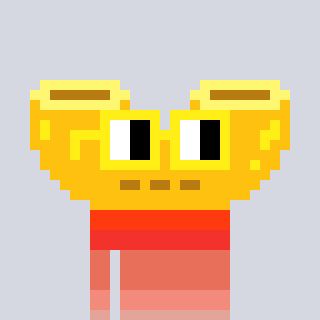
a pixel art character with square yellow glasses, a macaroni-shaped head and a blue-colored body on a cool background